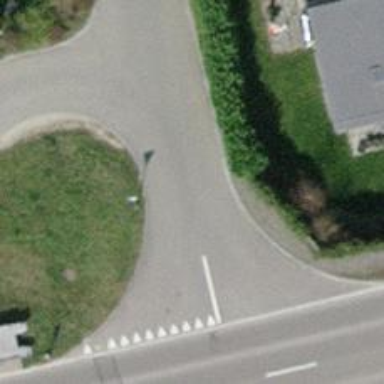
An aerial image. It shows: Road with "give way" sign.